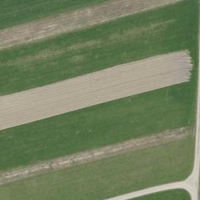
EUNIS habitat code: 52
Species observed at this site:
Milvus milvus